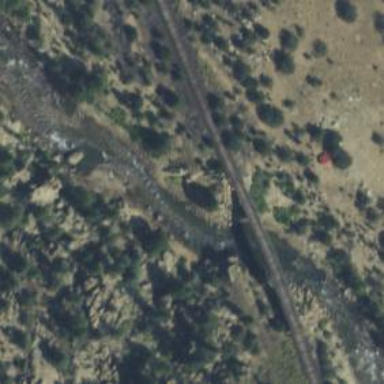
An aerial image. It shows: Disused railway bridge.